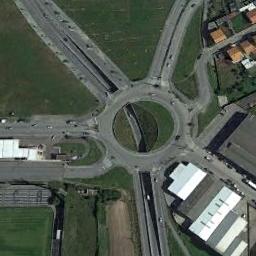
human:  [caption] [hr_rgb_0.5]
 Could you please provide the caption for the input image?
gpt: Several buildings of different shapes are beside the roundabout .

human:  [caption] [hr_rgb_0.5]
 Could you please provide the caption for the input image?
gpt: The roundabout is on the grass next to buildings .

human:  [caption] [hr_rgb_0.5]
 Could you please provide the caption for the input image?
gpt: The roundabout with some exits and entrances is in the lawn and some buildings are next to the roundabout .

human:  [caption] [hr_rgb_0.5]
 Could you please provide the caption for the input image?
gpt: There are many bifurcated roads with many moving and waiting vehicles, Neatly arranged buildings and a large lawn around the roundabout .

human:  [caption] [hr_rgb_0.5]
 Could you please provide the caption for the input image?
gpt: There are green meadows and some buildings near the roundabout .